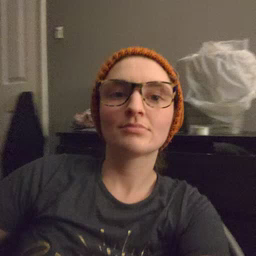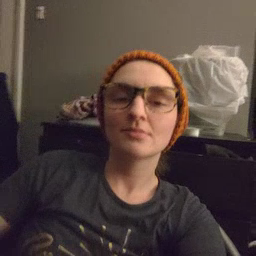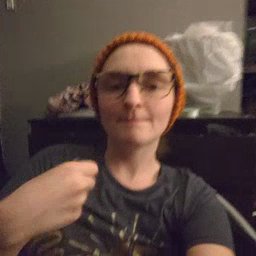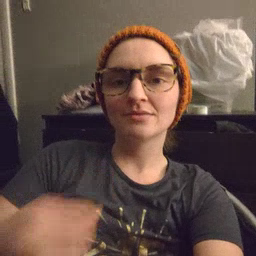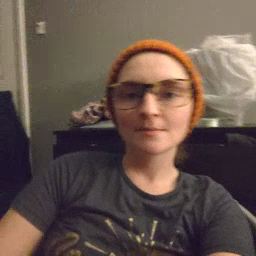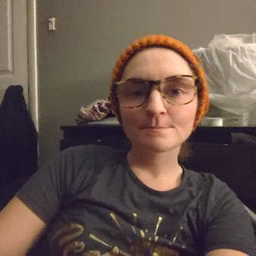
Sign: make